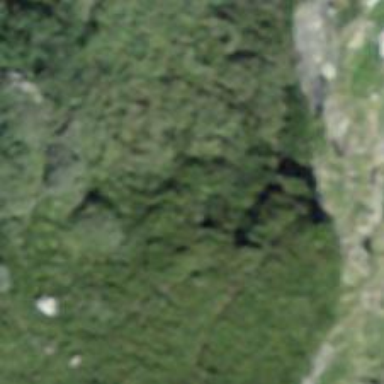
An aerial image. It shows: Natural cliff.